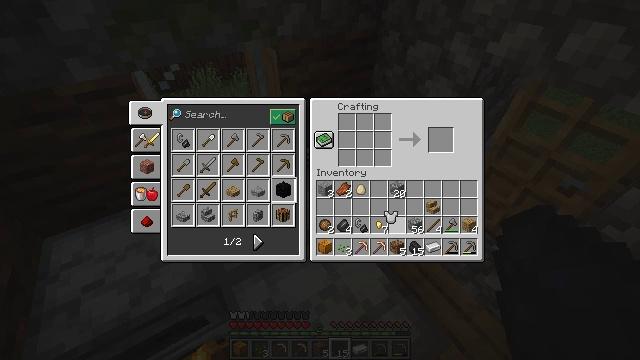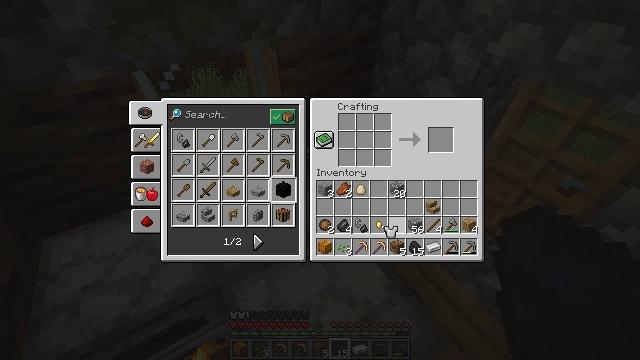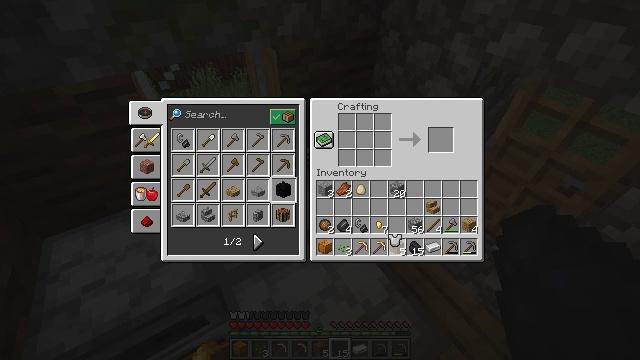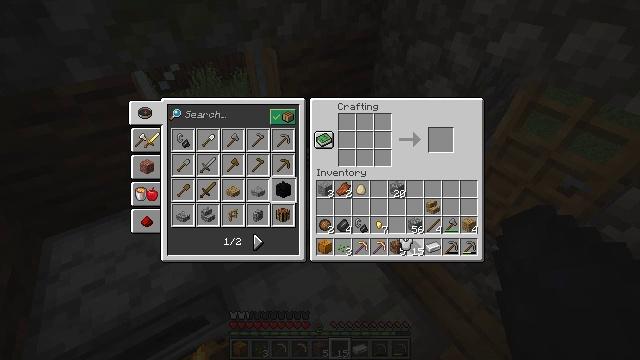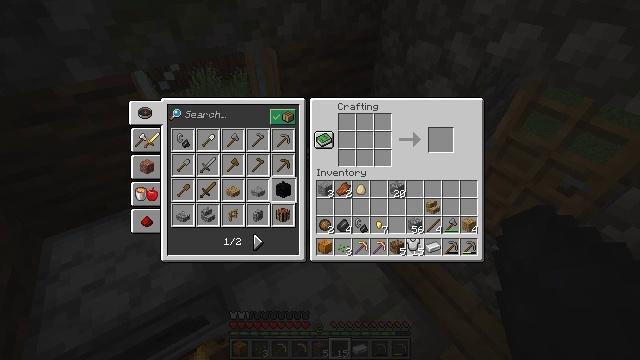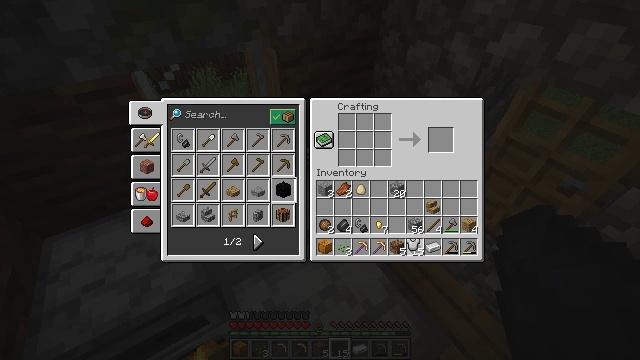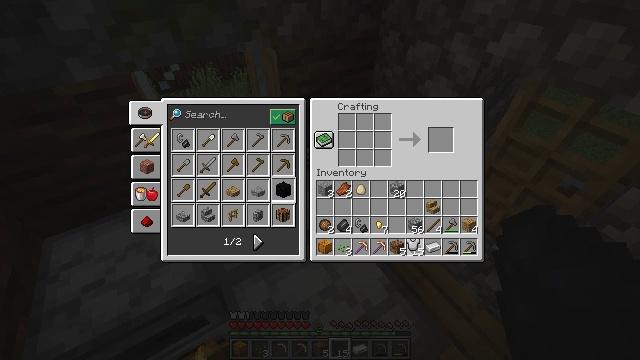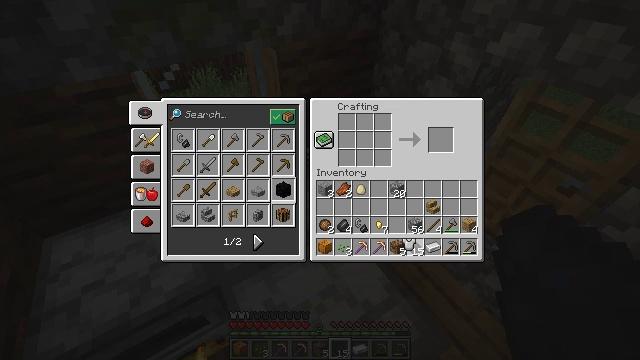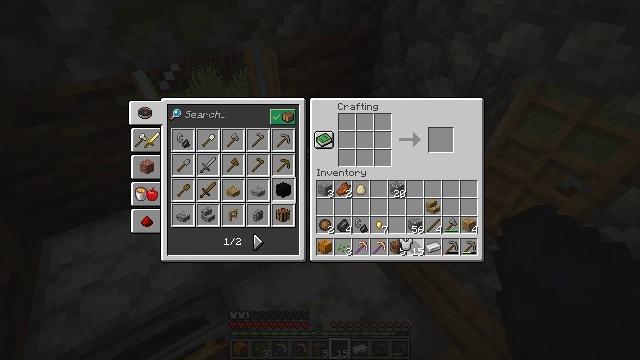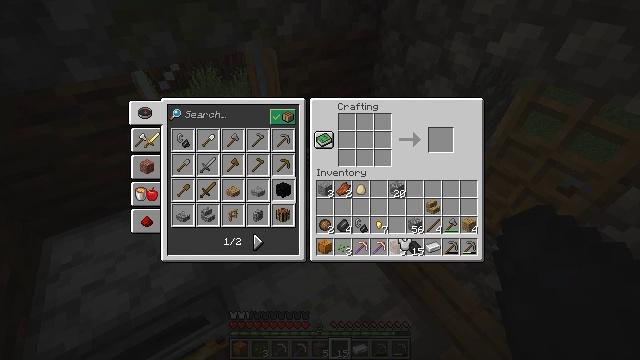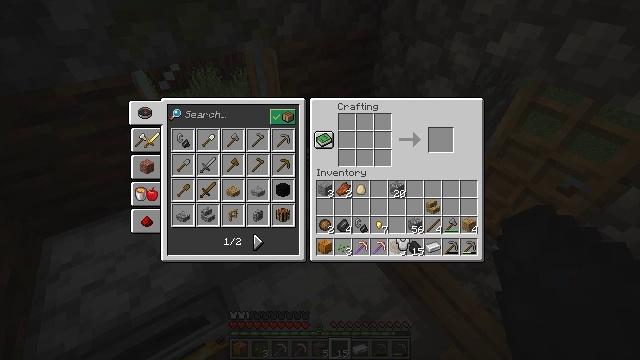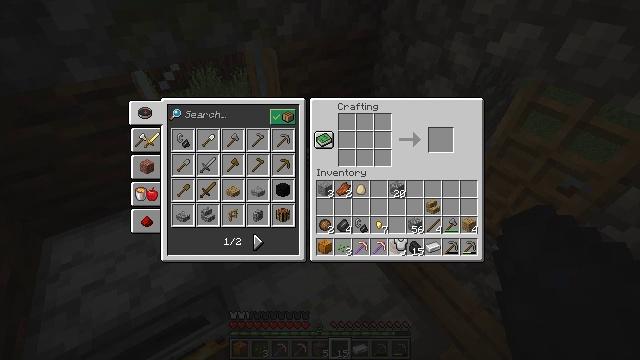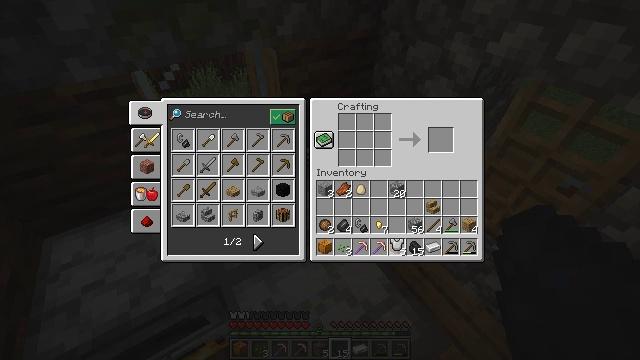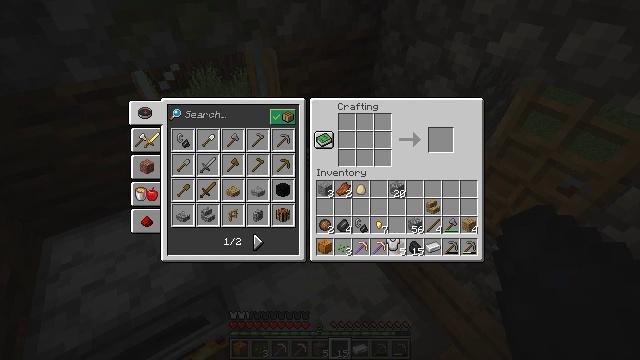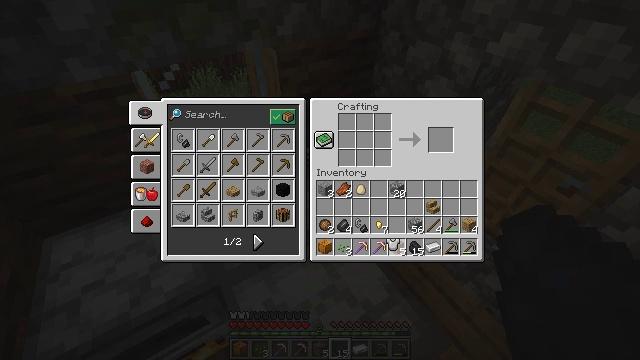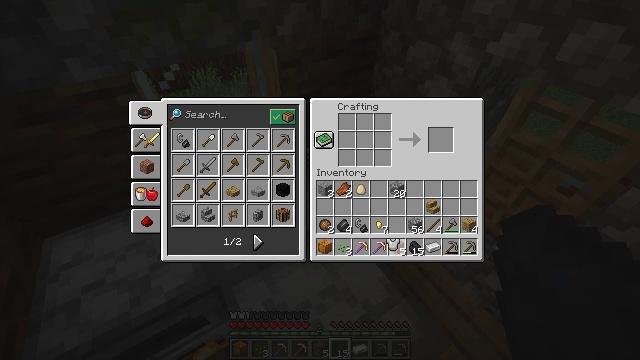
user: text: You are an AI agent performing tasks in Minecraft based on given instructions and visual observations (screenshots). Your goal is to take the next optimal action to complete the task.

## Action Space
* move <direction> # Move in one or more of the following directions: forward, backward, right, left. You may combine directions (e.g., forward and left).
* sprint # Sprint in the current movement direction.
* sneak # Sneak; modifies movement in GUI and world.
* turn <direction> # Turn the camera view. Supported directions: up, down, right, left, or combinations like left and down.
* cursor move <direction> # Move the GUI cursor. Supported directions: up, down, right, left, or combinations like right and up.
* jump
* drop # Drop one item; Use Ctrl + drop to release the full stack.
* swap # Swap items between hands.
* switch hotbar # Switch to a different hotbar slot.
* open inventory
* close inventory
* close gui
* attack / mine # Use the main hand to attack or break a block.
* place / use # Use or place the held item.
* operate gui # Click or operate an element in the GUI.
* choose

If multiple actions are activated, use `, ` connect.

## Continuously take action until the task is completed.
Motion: motion action
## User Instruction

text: Get the furnace back into your inventory.
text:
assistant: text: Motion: turn down
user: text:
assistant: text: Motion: turn down
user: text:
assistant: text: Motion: turn right
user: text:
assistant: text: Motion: turn right
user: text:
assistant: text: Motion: no_op
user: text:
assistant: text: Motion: no_op
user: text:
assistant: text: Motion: no_op
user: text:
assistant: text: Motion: no_op
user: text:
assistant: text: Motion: no_op
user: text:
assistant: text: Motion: no_op
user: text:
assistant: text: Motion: no_op
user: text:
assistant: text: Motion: no_op
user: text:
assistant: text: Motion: no_op
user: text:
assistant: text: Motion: no_op
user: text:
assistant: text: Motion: no_op
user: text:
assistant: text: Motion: no_op
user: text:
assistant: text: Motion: no_op
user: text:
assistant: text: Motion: no_op
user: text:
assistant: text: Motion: no_op
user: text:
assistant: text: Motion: no_op
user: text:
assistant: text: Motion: no_op
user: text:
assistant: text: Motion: no_op
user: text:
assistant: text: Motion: no_op
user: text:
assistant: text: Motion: no_op
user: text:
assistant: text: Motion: no_op
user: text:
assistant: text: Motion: no_op
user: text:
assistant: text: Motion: no_op
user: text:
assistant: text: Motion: no_op
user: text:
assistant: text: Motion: no_op
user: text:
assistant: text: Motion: no_op